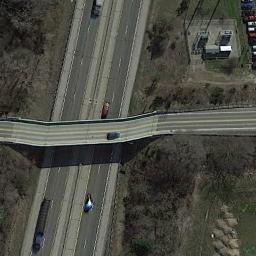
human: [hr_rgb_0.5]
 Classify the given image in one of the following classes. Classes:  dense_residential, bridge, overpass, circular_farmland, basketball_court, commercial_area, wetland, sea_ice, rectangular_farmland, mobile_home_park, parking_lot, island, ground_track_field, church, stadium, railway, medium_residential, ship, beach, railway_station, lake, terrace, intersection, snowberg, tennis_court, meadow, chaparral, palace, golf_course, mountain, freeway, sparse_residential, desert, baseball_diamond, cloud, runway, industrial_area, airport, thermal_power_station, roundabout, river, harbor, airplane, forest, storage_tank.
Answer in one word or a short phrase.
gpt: overpass